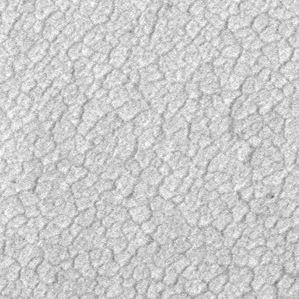
Label: frost